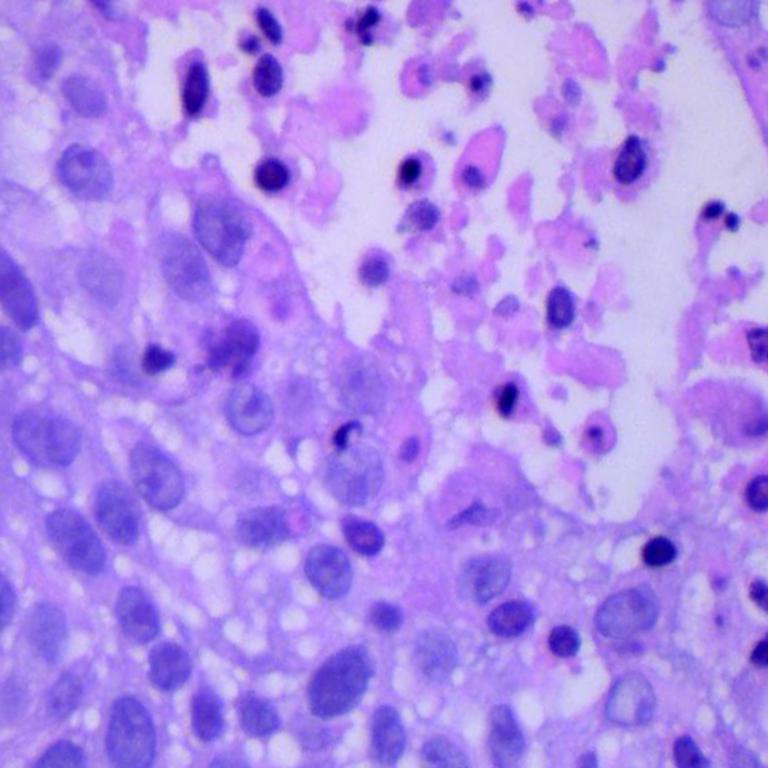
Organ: lung
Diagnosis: squamous carcinomas